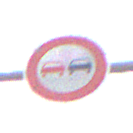
Verkehrszeichen: Ueberholverbot
Umgebung: Outdoor, Nature
Tageszeit: MorningAfternoon
Wetter: Clear
Licht: Natural
Jahreszeit: Winter
Kontrast: HighContrast